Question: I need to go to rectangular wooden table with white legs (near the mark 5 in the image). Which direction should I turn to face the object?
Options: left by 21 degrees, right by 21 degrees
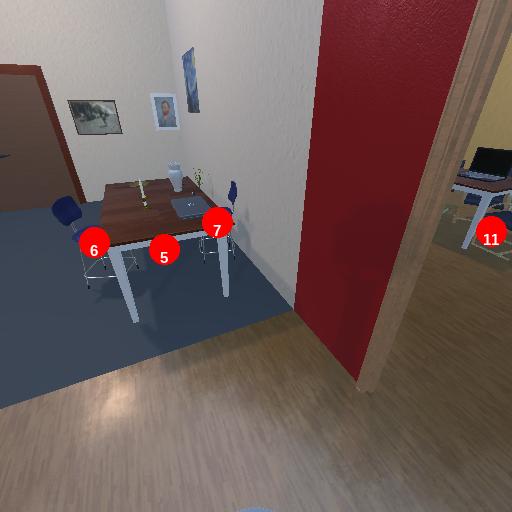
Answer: left by 21 degrees